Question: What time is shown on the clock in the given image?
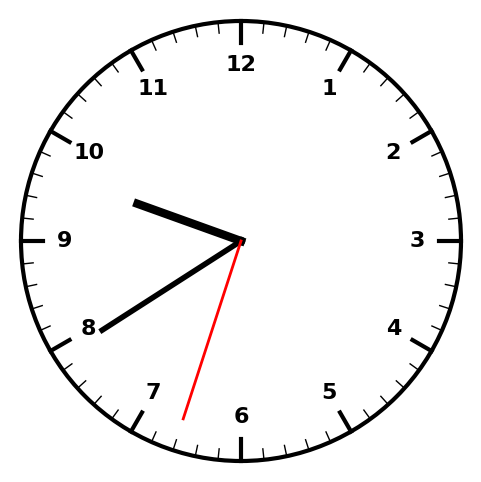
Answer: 09:39:33